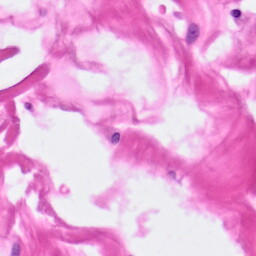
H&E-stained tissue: Pancreatic